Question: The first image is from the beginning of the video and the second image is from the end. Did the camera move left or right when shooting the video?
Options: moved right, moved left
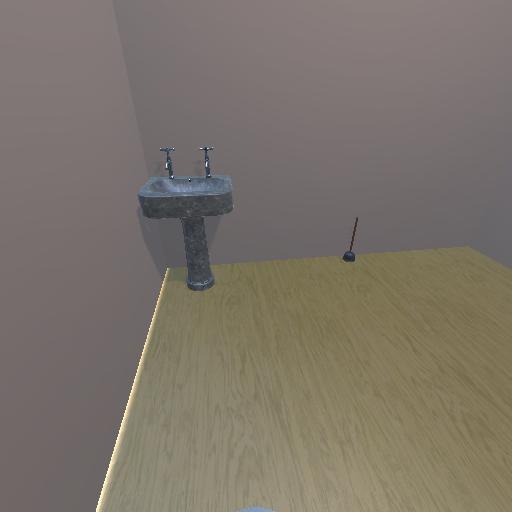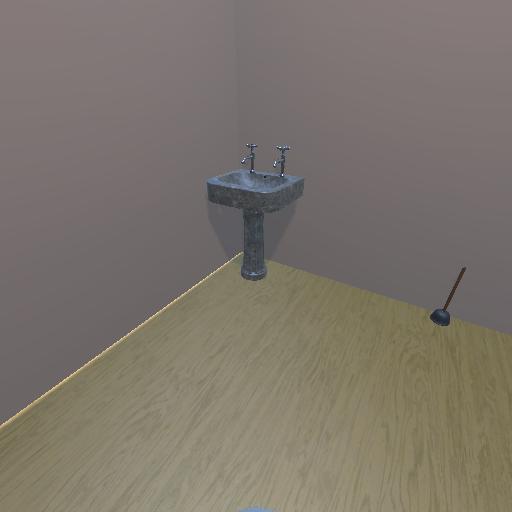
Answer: moved right